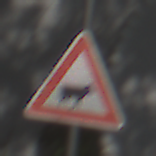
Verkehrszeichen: ViehtriebLinks
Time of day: Midday
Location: Outdoor (Suburban)
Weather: Clear
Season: NotSpecified
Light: Natural